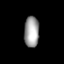
Tissue: prostate
Cell type: T cells
Senescence score: 0.8119
Nuclear area (px): 453
Mean DAPI intensity: 158.353